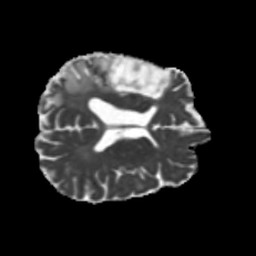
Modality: MD
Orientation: axial
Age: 56
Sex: male
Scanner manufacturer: siemens
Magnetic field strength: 3 T
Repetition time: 5.25 s
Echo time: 0.08 s